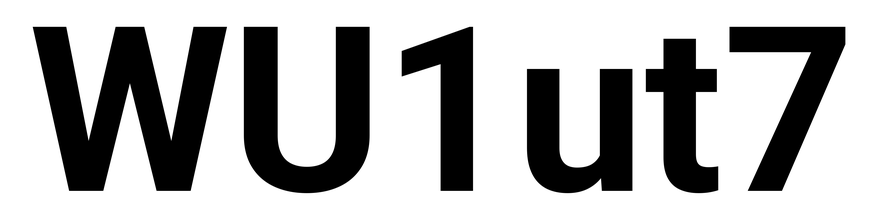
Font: Roboto_Bold